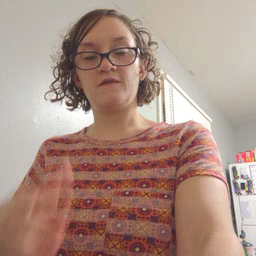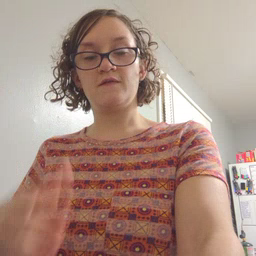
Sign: hair